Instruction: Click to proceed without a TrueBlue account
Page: checkout
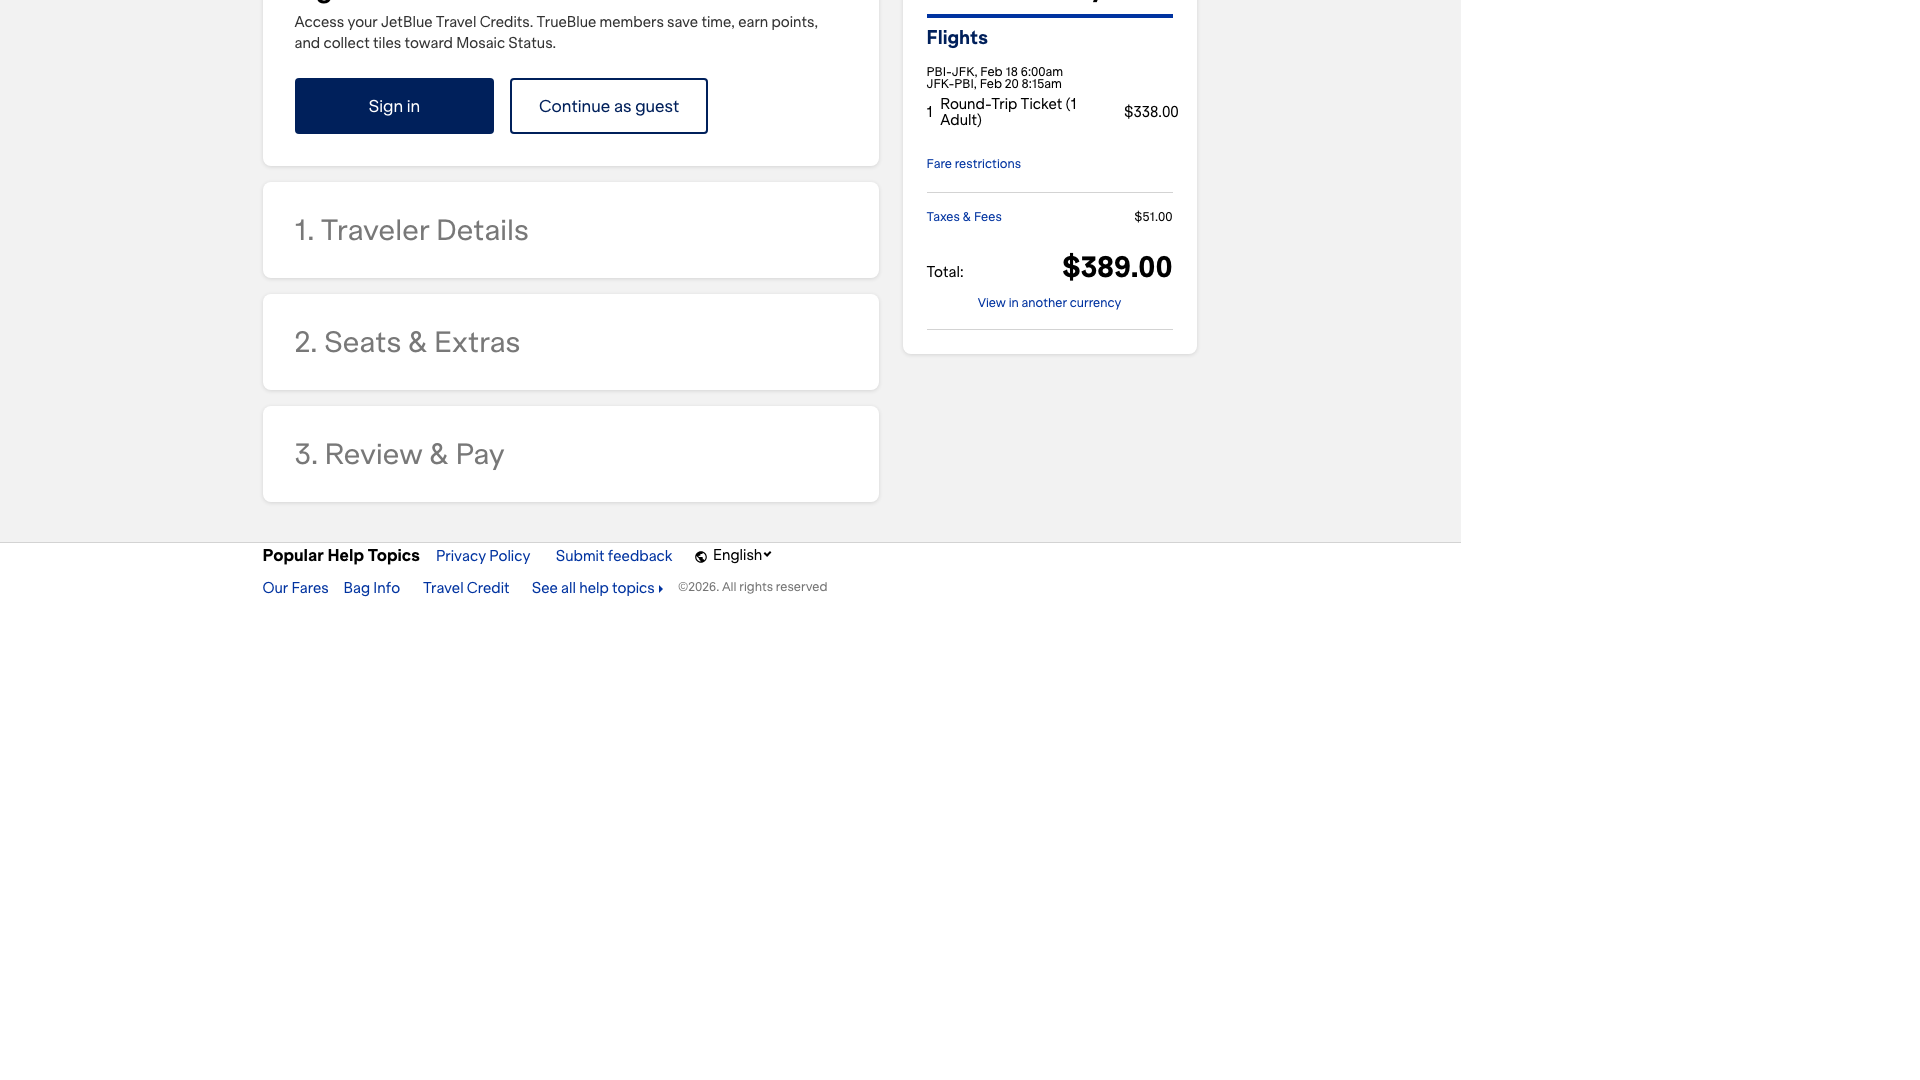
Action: click